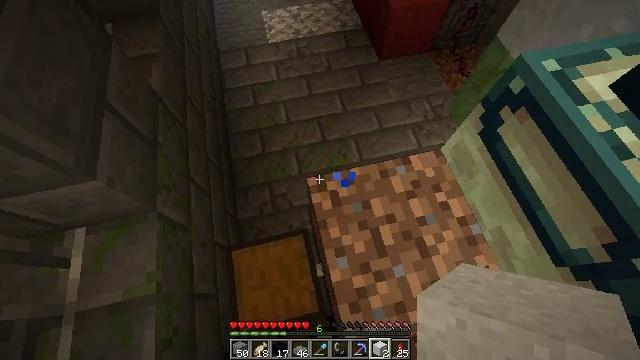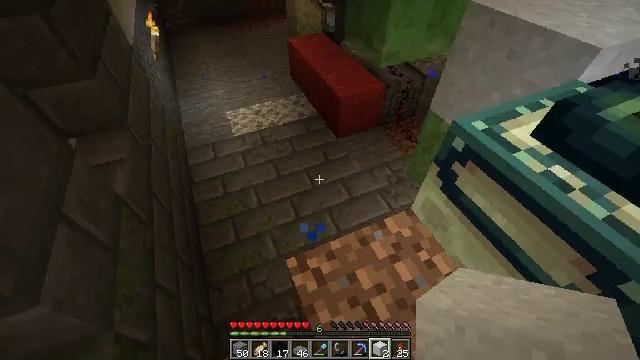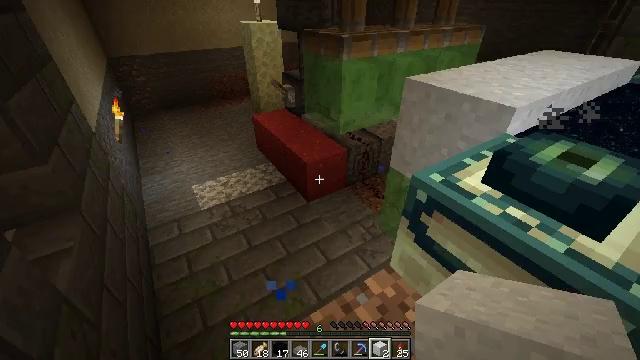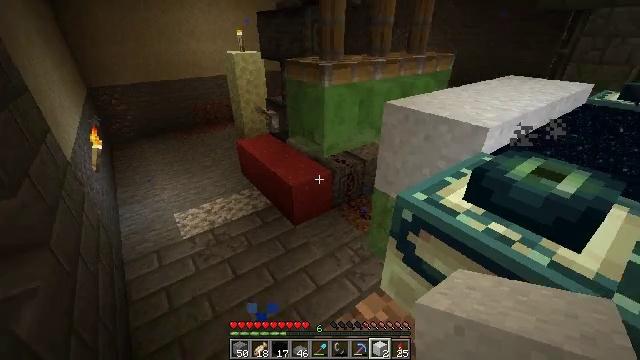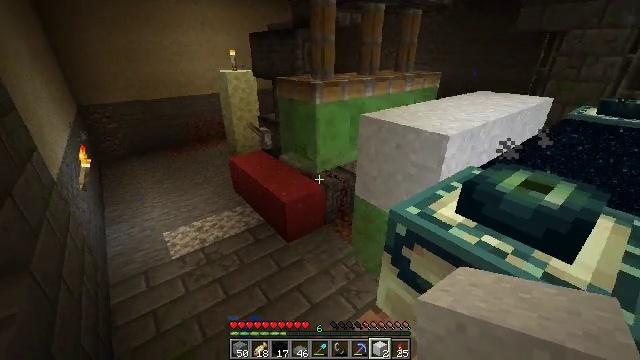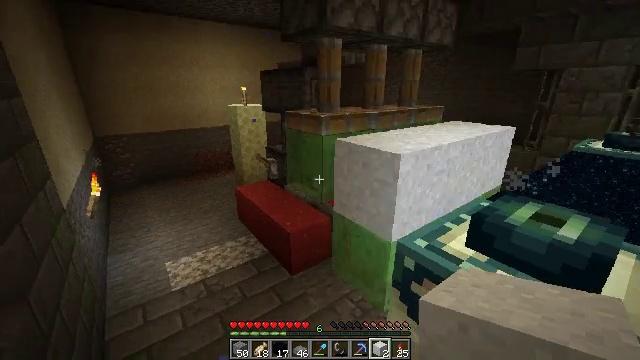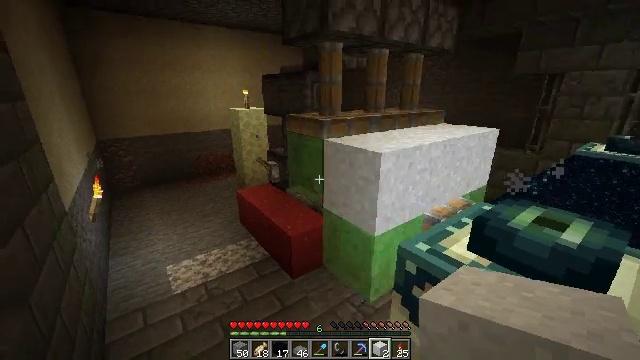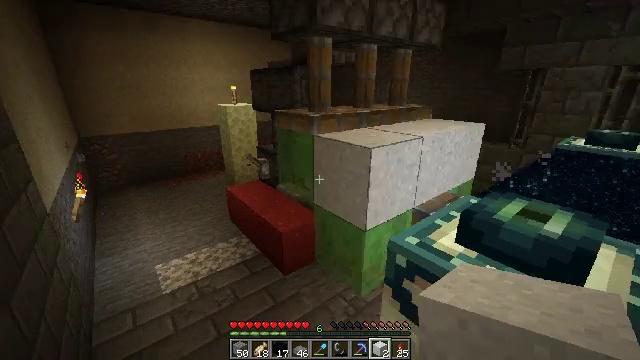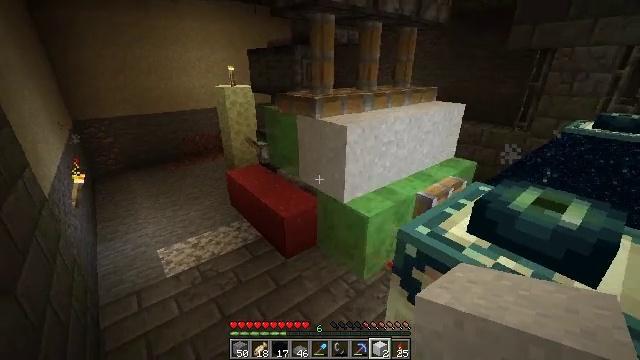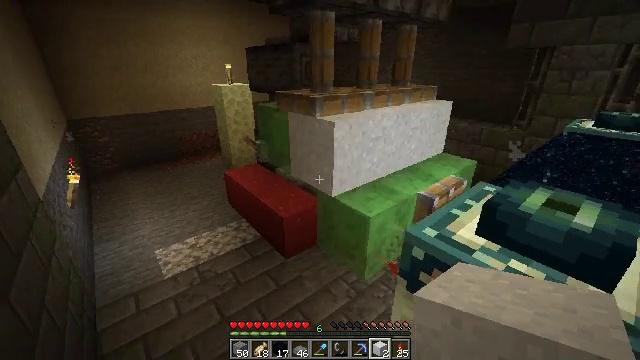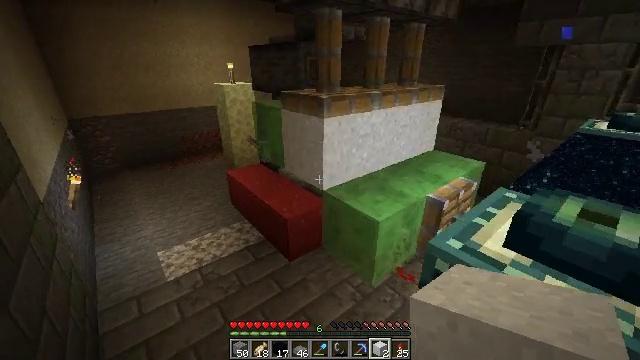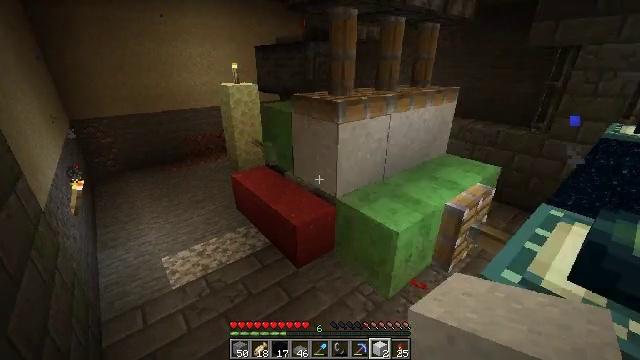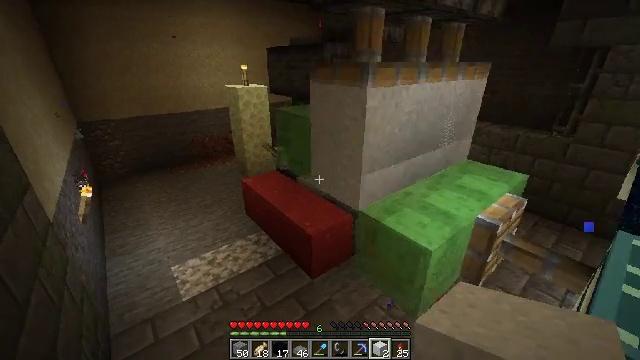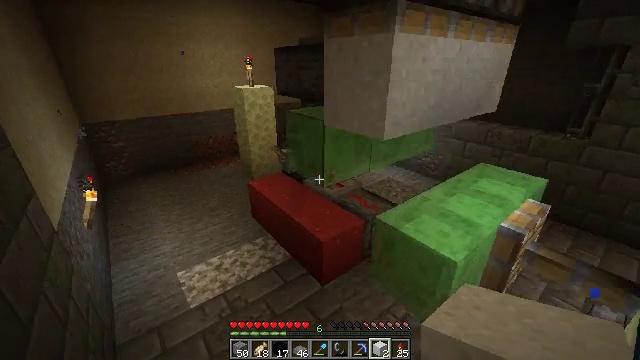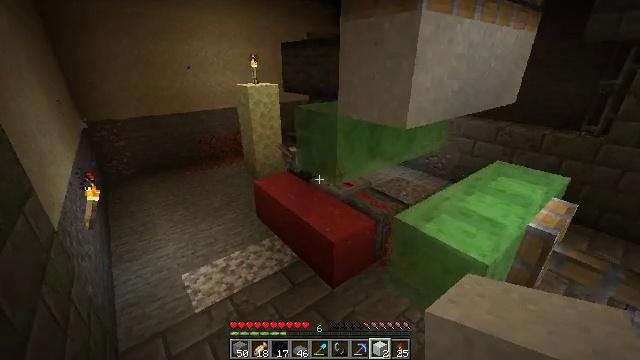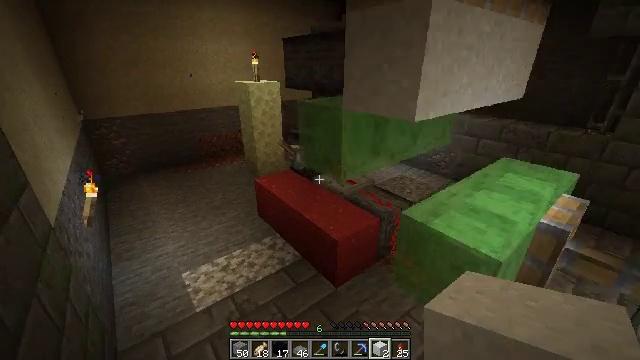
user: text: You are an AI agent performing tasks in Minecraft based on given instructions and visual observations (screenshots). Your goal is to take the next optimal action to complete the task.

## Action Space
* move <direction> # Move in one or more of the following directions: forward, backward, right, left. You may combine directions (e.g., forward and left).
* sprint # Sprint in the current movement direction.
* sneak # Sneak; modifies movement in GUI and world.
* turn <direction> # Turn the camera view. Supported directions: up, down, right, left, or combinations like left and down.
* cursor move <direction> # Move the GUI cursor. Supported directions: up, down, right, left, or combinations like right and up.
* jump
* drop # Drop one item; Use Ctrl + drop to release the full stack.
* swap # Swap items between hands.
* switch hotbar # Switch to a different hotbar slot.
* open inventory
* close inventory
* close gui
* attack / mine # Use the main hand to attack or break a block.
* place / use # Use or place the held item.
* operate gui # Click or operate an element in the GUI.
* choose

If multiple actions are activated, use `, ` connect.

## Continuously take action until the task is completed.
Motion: motion action
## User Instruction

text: Retrieve white concrete powder from the ground.
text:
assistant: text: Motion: turn right and up
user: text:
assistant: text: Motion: turn right and up
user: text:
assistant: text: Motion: turn right and up
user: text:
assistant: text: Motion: turn right and up
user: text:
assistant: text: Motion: turn left and up
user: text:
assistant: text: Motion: no_op
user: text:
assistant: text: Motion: turn right
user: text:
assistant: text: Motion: move forward and move left, turn down
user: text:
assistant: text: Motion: move forward and move left
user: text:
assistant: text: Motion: move forward and move left
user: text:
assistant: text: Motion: move forward and move left
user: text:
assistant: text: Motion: move forward and move left
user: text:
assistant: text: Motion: move forward and move left
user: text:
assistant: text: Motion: move forward and move left
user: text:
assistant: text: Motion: move forward and move left
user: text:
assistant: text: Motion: move forward and move left
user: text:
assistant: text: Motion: move forward and move left
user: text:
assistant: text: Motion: move forward and move left
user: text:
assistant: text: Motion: move forward and move left
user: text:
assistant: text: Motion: move forward and move left, turn up
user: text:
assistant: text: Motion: move forward and move left, turn up
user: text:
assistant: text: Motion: move forward and move left, turn left and up
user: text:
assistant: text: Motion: move forward and move left, turn left and up
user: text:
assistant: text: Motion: move forward and move left
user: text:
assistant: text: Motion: move forward and move left, turn right
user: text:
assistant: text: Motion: move forward and move left, turn right and down
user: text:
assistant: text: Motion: move forward and move left, turn right and down
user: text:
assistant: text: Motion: move forward and move left, turn right
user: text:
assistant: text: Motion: move forward and move left, turn right
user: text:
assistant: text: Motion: move forward and move left, turn right and up